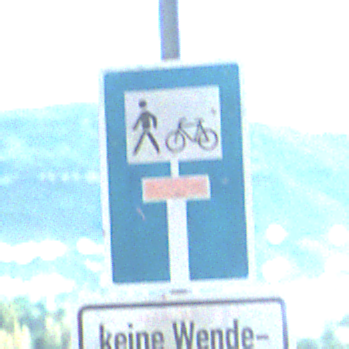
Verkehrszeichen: SackgasseRadverkehrFussgaengerDurchlaessig
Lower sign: HinweisGeaenderteVorfahrtVerkehrsfuehrungVerkehrsregelung3
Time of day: Night
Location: Outdoor (Nature)
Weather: PartlyCloudy
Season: NotSpecified
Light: Natural